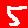
Digit: 5